Question: Hi i want to display the barcodes in my application.Is there any predefined view for this one .How i want means
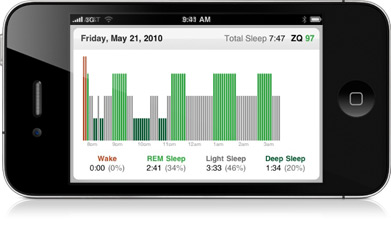
Answer: See the answers in this <URL>. Many graphing solutions for Android are presented.